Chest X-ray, AP view. Patient: 78 years old, sex M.
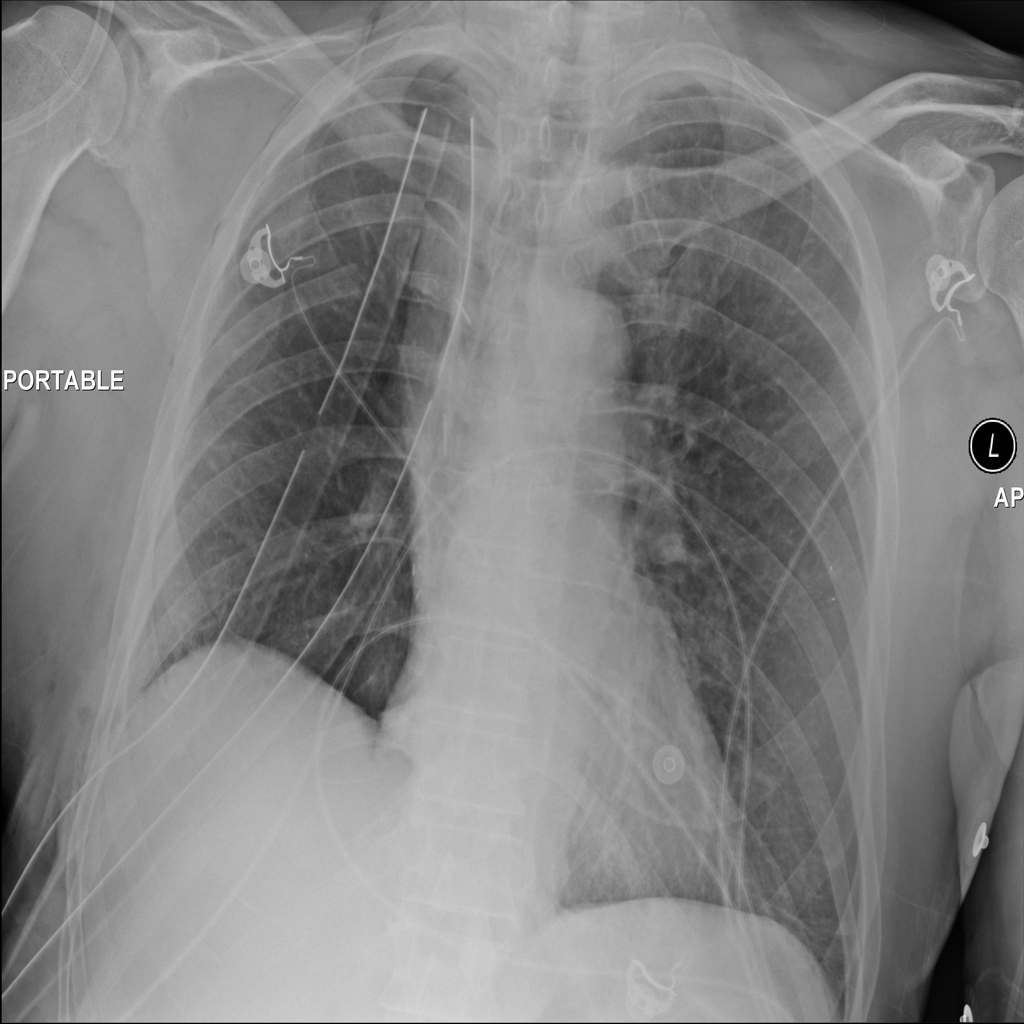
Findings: No Finding